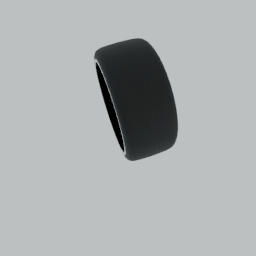
Label: mechanical